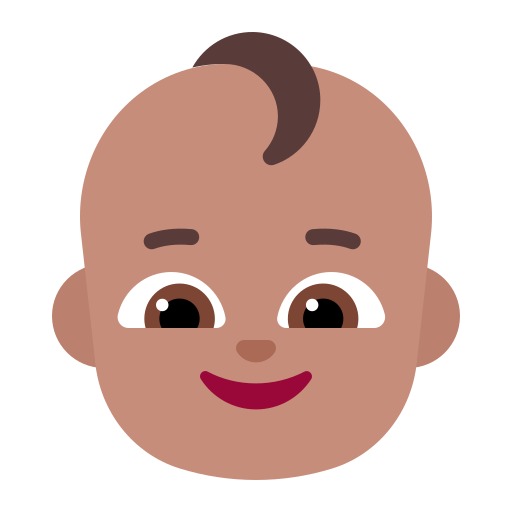
baby flat